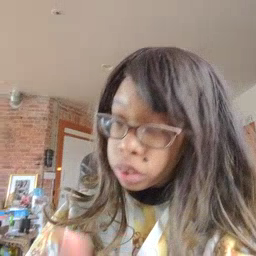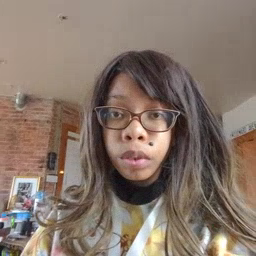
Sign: all